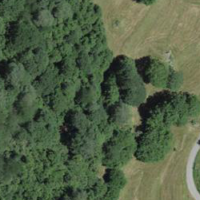
EUNIS habitat code: 45
Species observed at this site:
Podarcis muralis